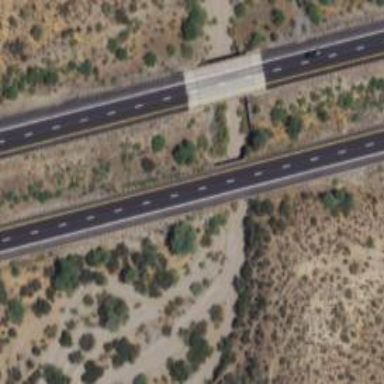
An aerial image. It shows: Bridge crossing over highway trunk expressway.